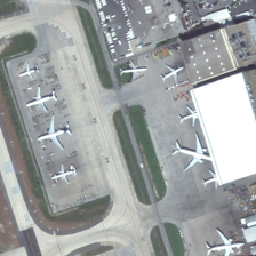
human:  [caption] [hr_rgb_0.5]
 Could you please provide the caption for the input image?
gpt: The planes next to the White House were parked side by side .

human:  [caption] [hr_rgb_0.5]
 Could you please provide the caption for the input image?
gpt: some planes are parked near several buildings in an airport .

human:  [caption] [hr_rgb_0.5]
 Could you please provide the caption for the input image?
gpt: some planes are in front of the terminal building while some others are embraced by greenbelt .

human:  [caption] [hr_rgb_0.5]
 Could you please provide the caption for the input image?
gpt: Four planes were parked side by side in the middle of the lawn .

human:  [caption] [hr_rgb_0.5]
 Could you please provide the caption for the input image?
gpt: There are lots of planes parked around the three discontinuous lawns .